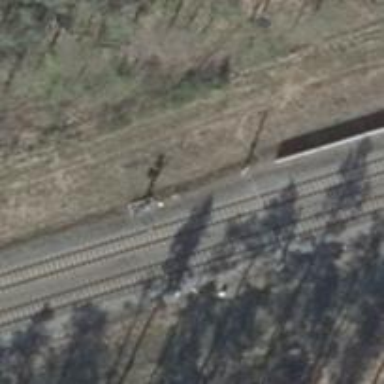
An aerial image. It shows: Railway signal.